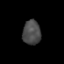
Tissue: prostate
Cell type: B cells
Senescence score: 0.6931
Nuclear area (px): 430
Mean DAPI intensity: 74.665